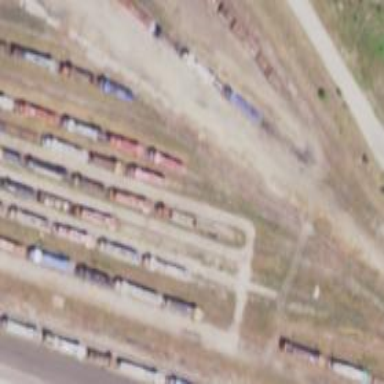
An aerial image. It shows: Railway spur service.